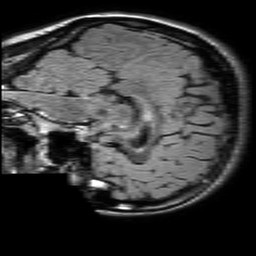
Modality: FLAIR
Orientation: sagittal
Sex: female
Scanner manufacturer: philips
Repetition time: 11 s
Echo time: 0.125 s